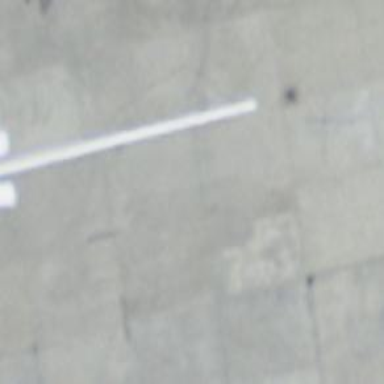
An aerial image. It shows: Asphalt runway at the airport.